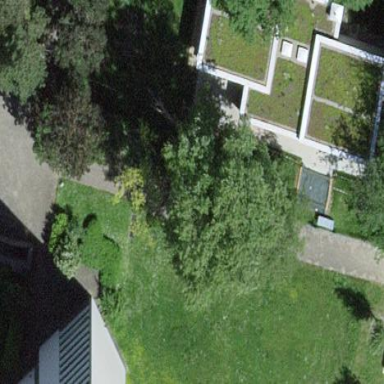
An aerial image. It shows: Kindergarten building.